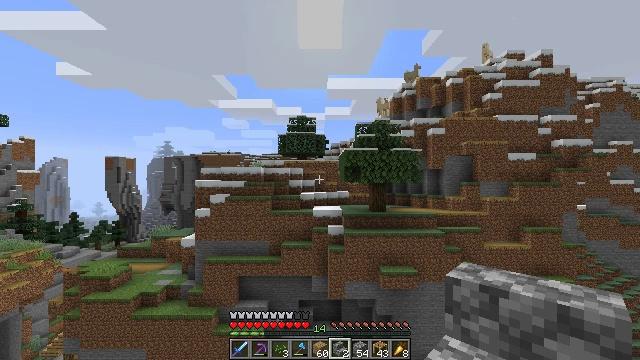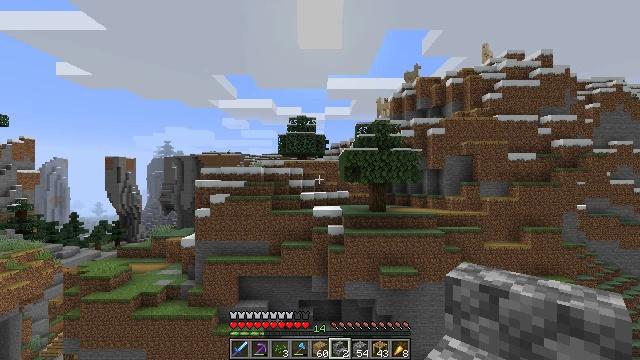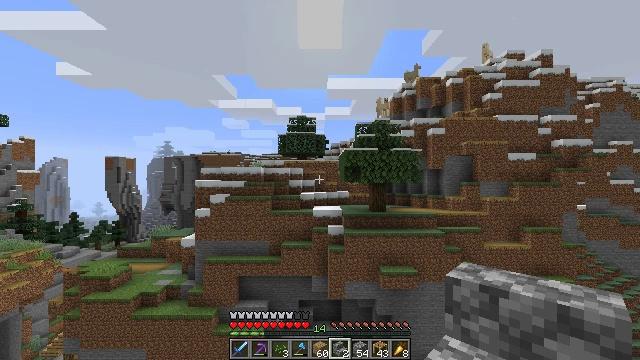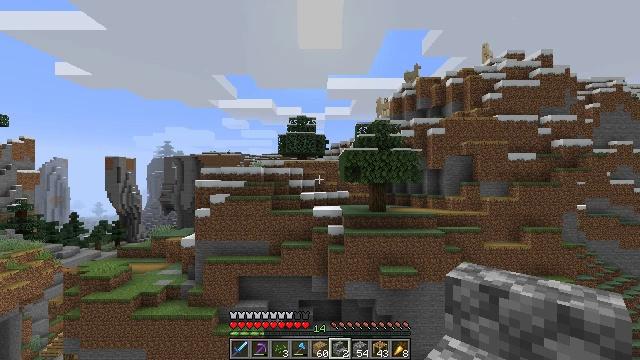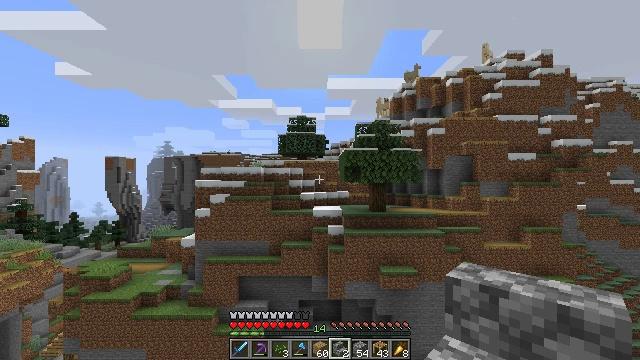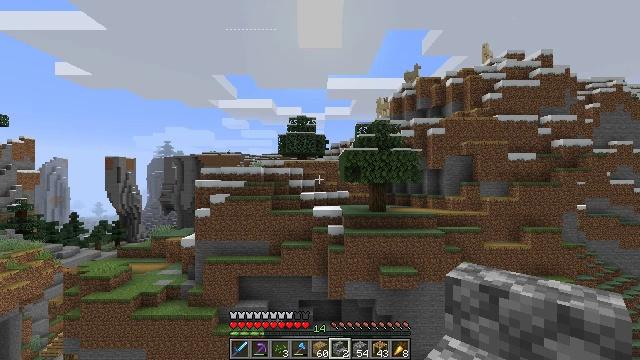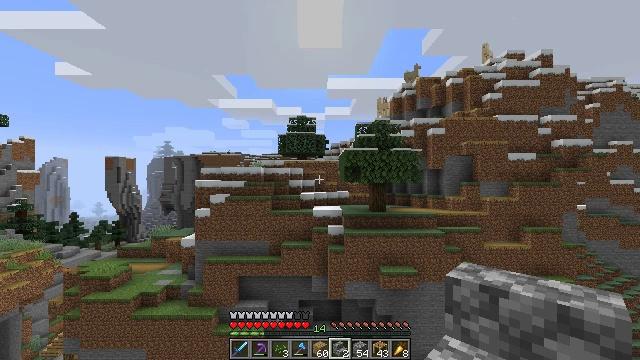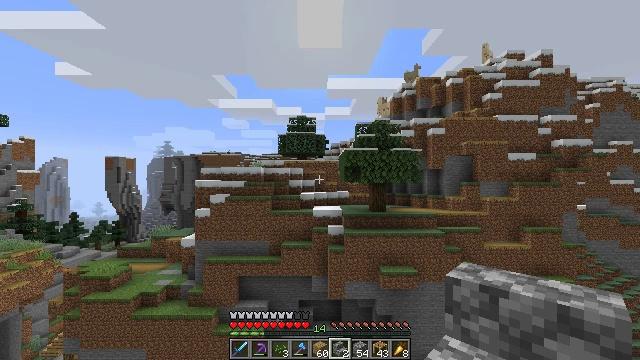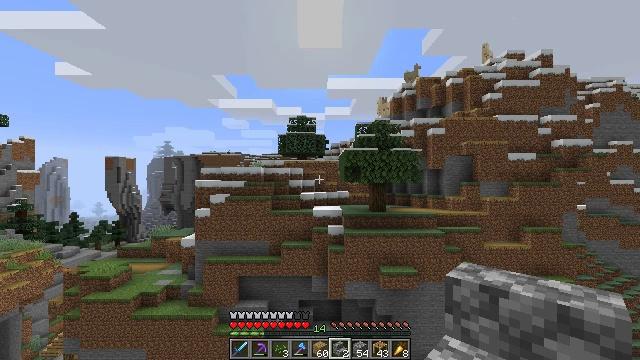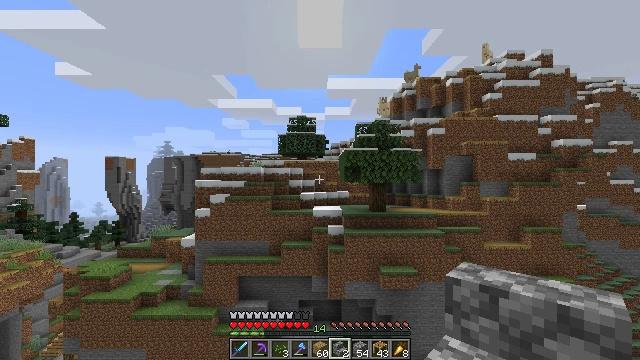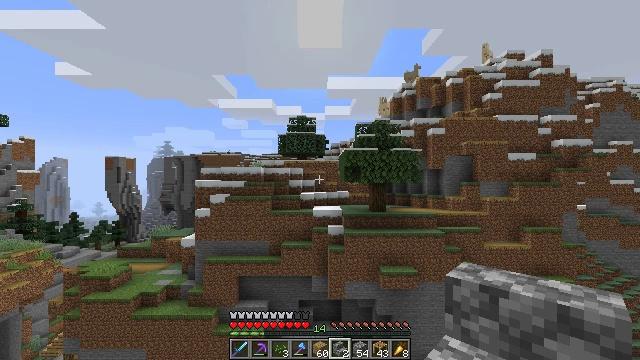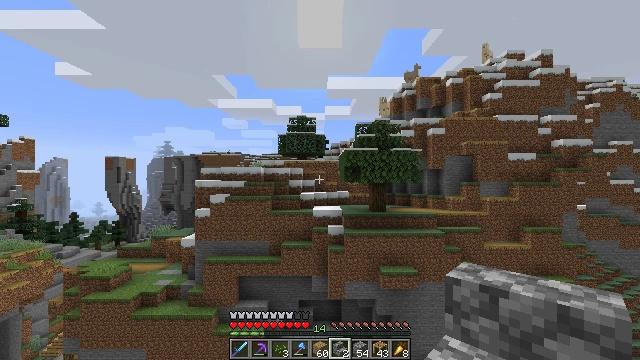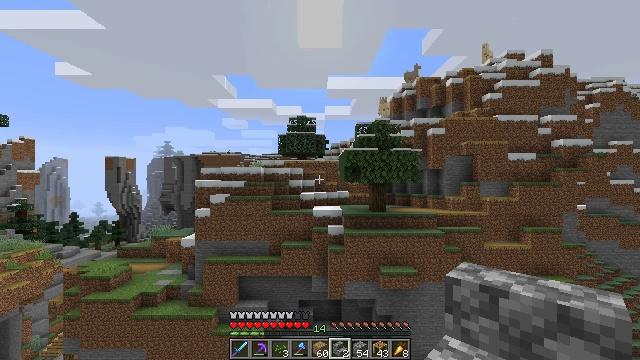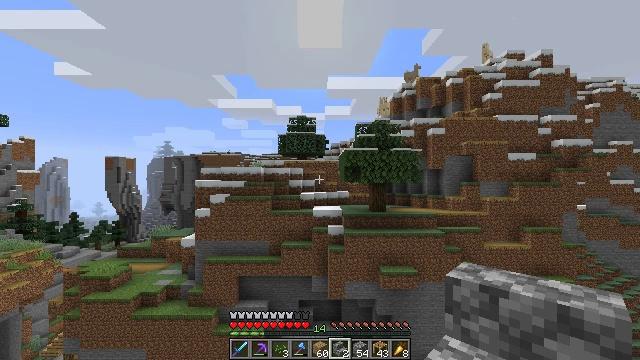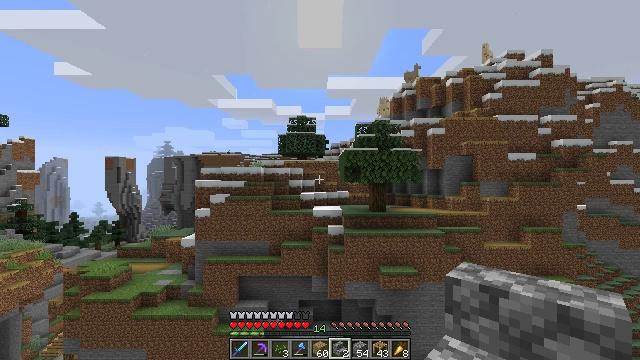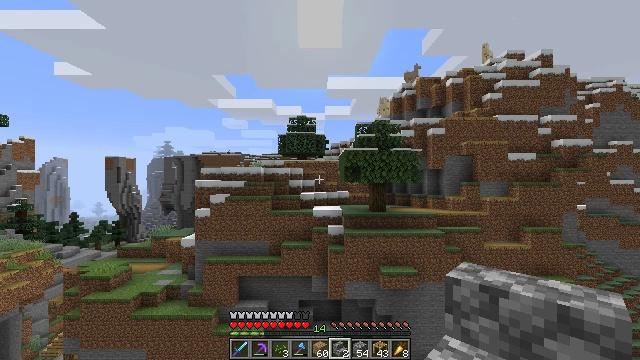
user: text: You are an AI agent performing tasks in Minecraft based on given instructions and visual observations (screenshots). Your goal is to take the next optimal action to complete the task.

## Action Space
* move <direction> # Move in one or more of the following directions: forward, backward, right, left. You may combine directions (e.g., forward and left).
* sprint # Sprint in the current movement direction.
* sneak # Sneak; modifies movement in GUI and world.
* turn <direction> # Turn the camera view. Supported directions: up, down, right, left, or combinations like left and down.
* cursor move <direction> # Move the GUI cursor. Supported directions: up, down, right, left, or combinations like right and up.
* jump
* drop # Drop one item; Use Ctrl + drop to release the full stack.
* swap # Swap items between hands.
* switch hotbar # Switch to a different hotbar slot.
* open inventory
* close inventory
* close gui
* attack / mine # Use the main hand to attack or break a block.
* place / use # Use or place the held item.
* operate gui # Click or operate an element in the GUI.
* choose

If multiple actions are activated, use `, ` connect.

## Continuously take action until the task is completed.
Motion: motion action
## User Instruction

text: Dismantle the scaffolding.
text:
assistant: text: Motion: no_op
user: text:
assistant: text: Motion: no_op
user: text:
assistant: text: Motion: no_op
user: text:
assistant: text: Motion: no_op
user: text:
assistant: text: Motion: no_op
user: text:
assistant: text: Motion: no_op
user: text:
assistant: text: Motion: no_op
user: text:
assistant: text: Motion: no_op
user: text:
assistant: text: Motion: no_op
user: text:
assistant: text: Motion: no_op
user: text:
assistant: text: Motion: no_op
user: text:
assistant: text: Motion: no_op
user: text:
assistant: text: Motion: no_op
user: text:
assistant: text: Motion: no_op
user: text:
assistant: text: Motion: no_op
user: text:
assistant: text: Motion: no_op
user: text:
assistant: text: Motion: no_op
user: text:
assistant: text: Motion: no_op
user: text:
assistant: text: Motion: no_op
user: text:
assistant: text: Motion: no_op
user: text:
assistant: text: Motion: no_op
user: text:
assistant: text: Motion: no_op
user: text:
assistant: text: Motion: no_op
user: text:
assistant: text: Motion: no_op
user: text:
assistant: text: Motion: no_op
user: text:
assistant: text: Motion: no_op
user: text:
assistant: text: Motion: no_op
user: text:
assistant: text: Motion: no_op
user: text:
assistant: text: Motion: no_op
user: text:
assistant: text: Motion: no_op